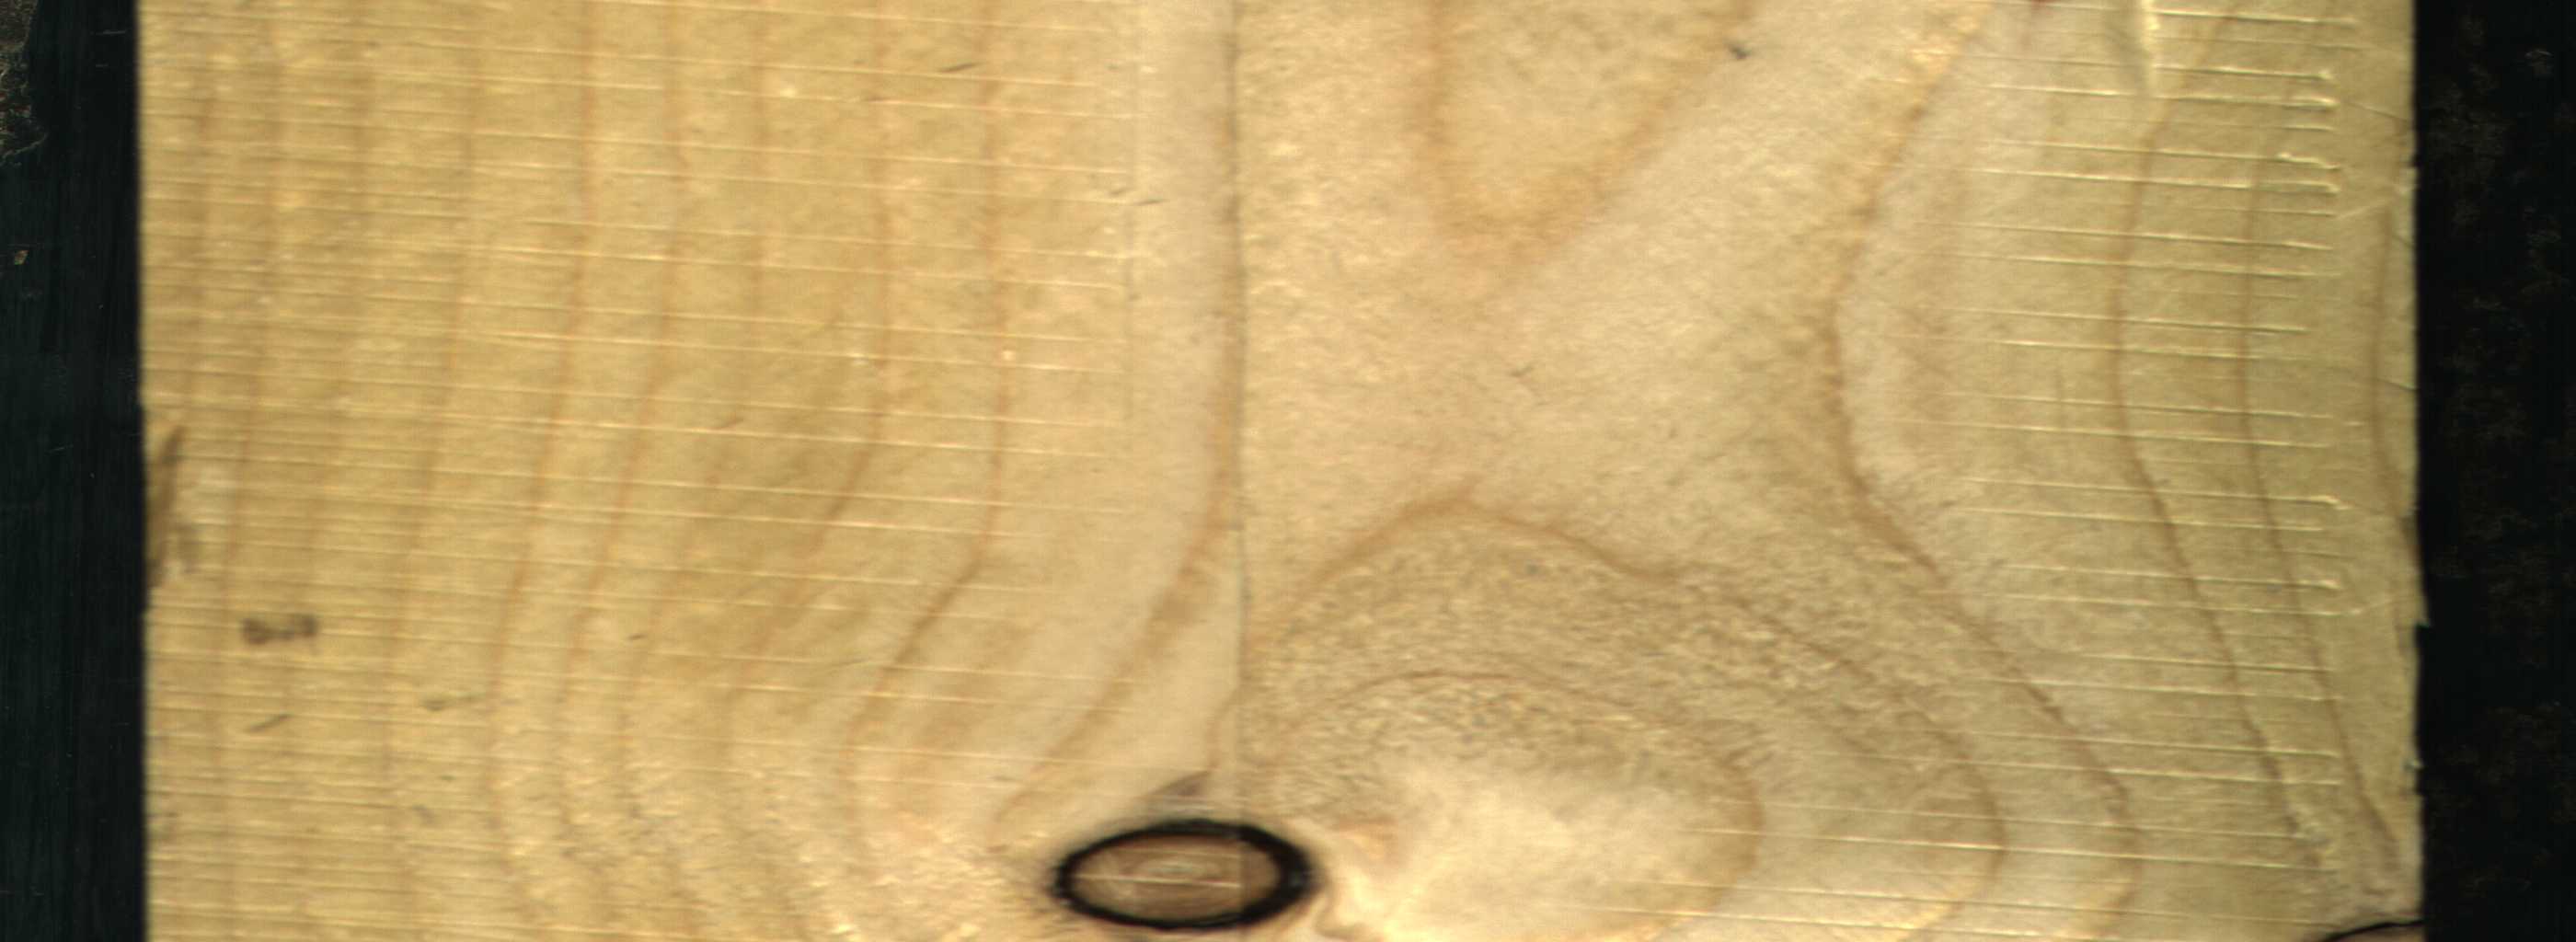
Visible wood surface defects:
Dead_Knot
Dead_Knot